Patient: sex F, age 67
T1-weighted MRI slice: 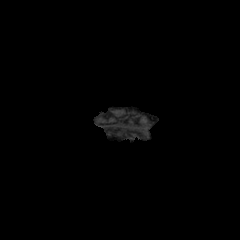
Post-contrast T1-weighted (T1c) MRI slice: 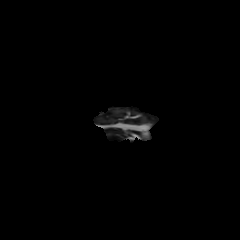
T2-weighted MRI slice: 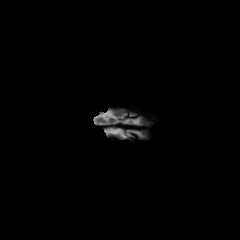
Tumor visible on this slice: no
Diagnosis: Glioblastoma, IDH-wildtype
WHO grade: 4